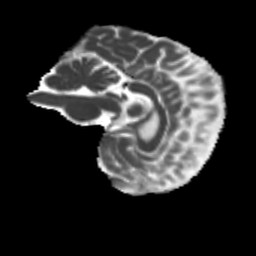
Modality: MD
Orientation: sagittal
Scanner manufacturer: siemens
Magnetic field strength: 3 T
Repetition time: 4 s
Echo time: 0.0594 s